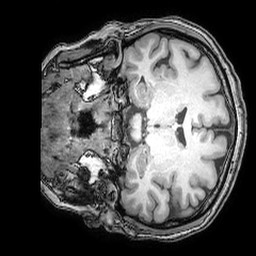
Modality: T1w
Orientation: coronal
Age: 44
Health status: ill
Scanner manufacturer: philips
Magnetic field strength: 3 T
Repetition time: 0.007 s
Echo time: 0.0035 s